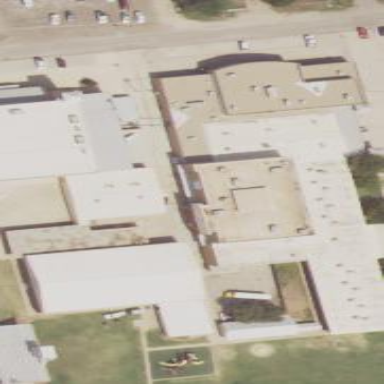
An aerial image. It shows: School building.